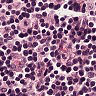
Metastatic tissue present: no